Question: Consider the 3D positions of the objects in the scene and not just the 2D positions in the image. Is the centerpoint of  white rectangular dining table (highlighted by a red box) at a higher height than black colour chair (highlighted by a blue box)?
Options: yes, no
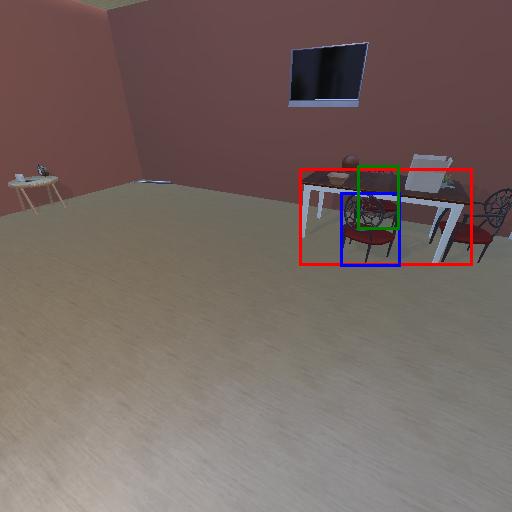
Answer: yes